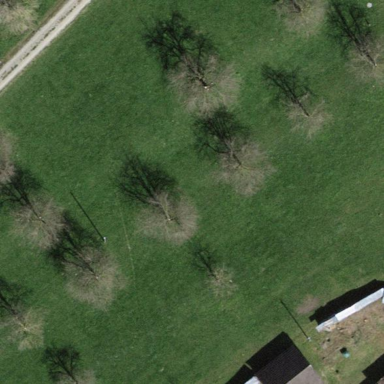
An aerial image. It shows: Orchard.